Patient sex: M
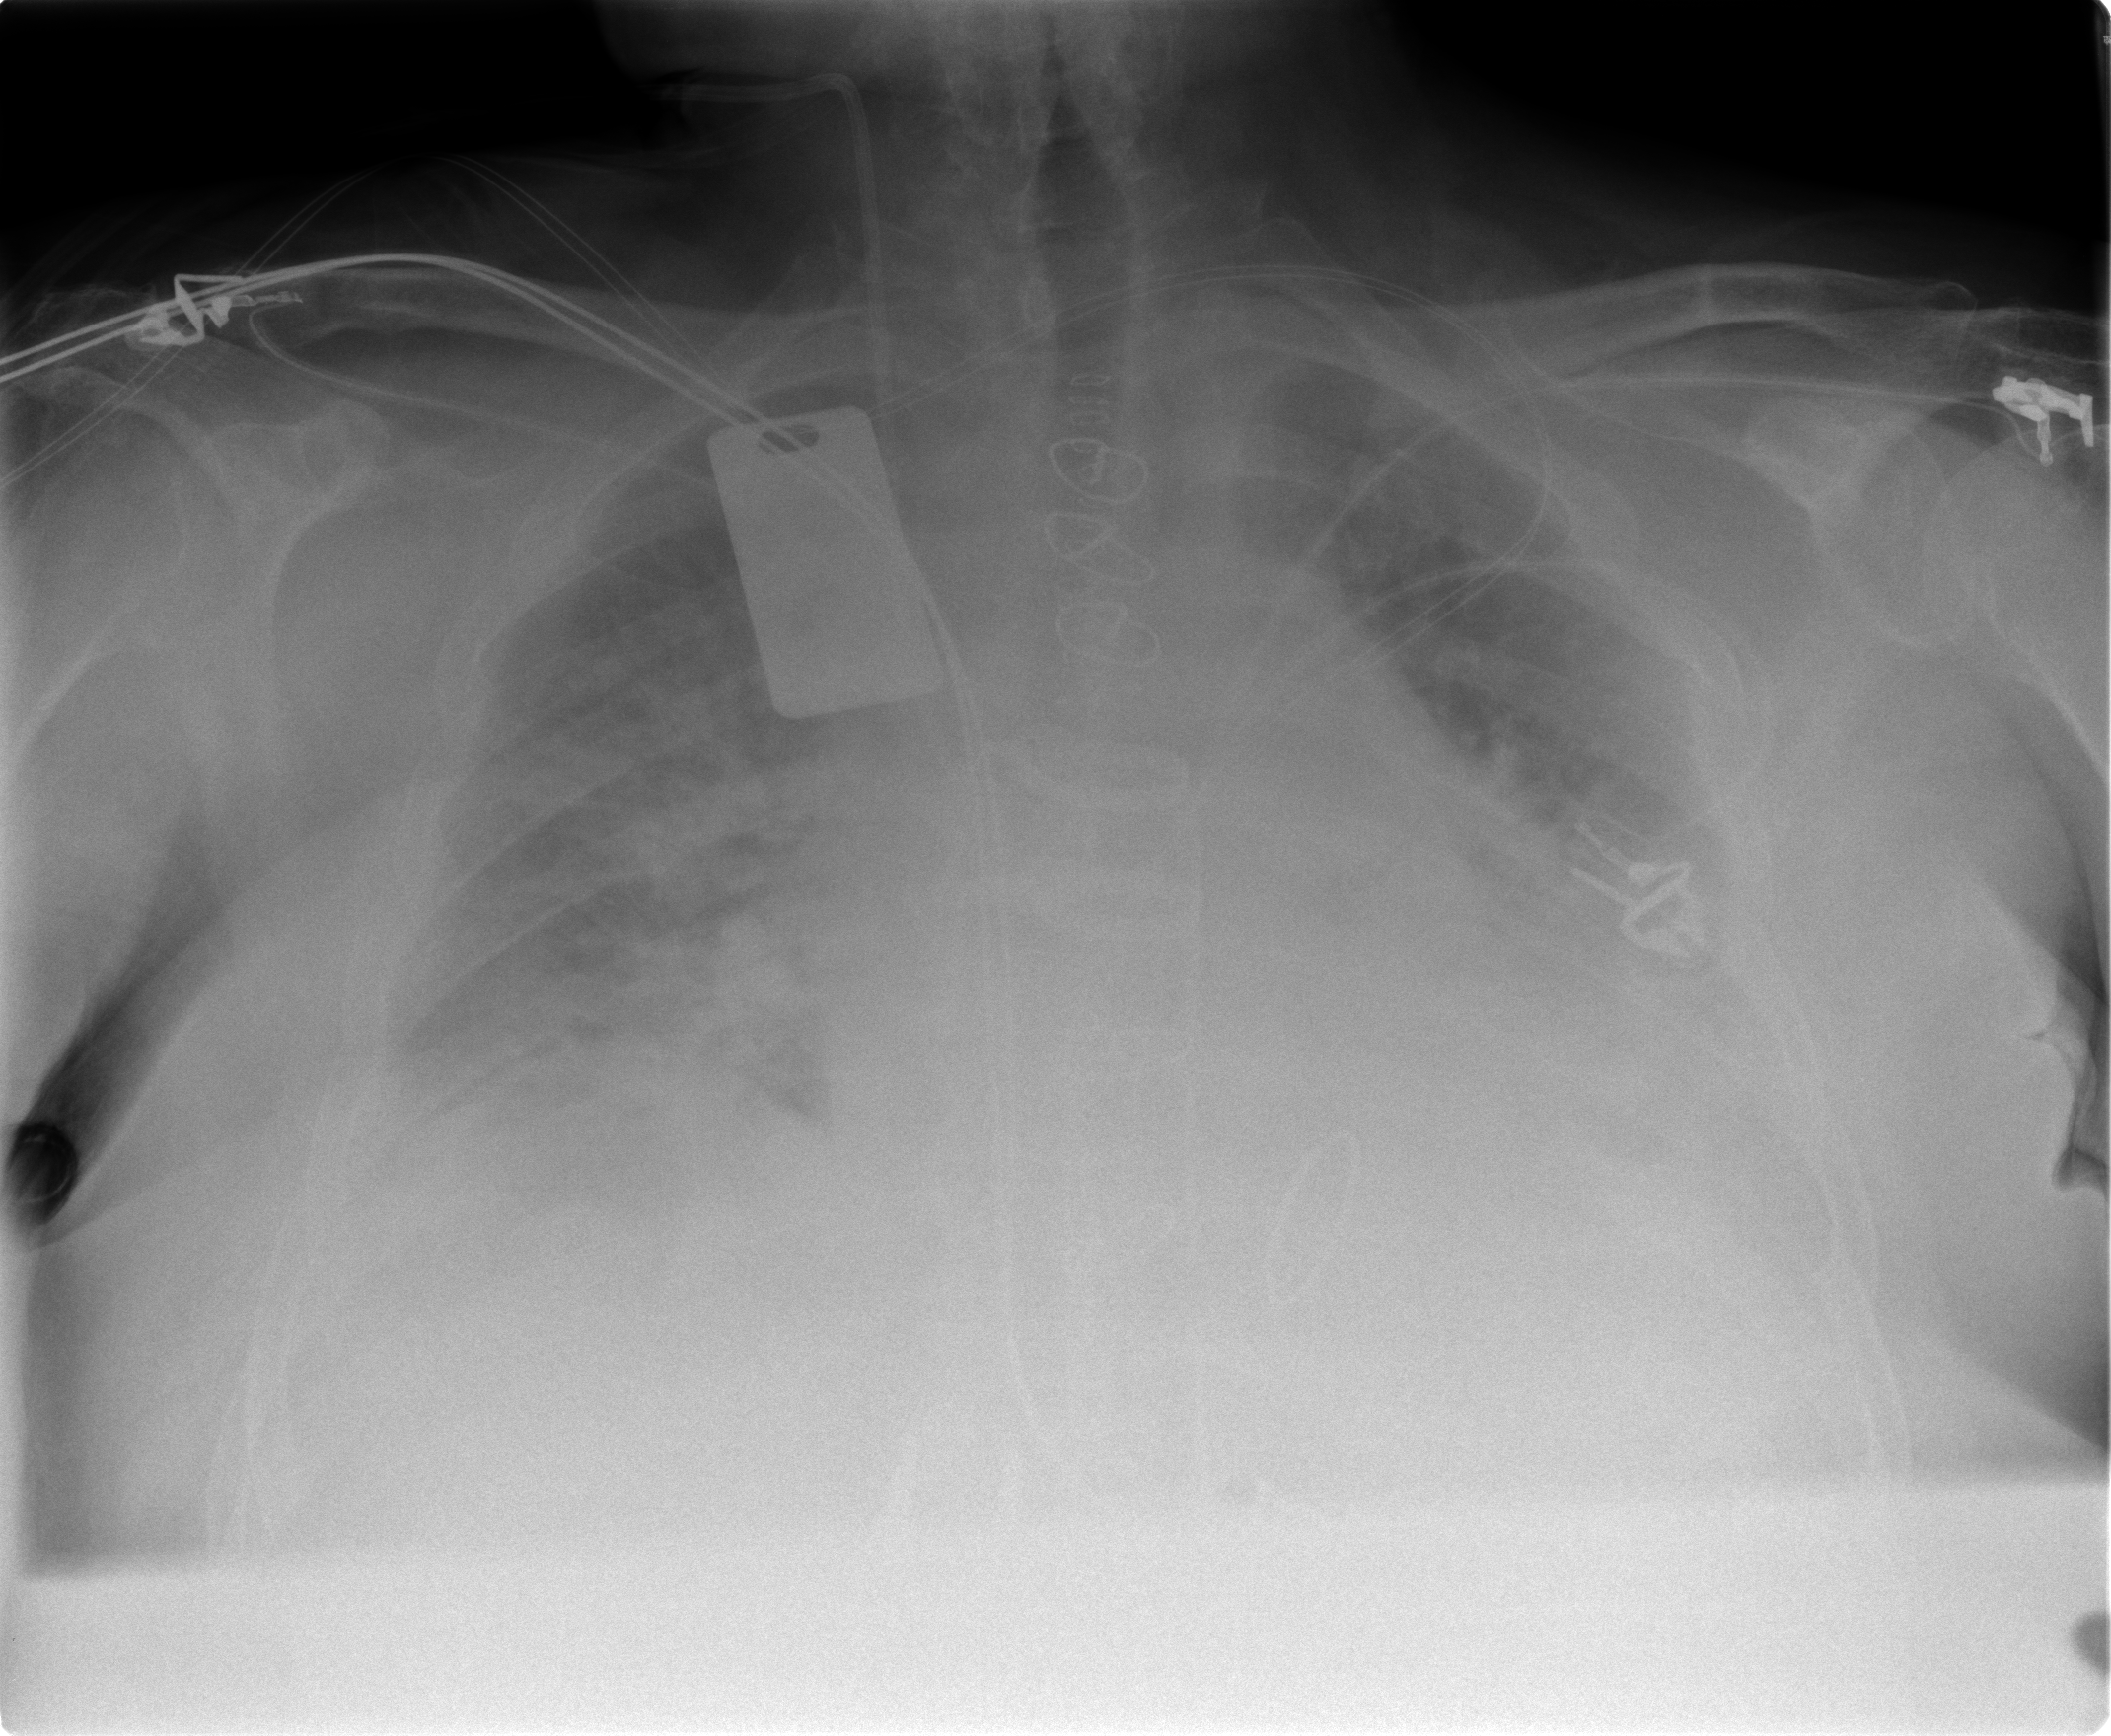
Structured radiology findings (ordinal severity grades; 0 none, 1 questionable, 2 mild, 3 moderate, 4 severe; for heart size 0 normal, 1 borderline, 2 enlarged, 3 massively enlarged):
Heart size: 2
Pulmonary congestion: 3
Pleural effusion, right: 2
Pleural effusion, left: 2
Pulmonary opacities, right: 2
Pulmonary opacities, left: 2
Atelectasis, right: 1
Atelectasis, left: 2